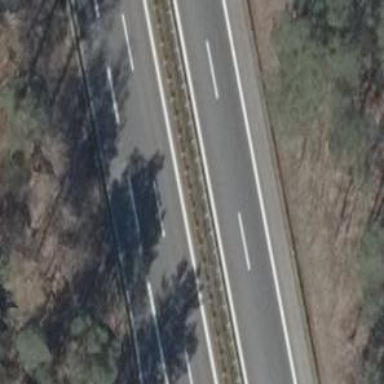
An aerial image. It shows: Asphalt motorway.